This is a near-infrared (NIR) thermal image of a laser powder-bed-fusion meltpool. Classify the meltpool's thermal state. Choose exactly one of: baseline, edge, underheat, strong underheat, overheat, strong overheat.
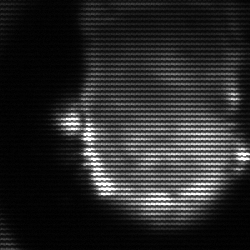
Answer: baseline